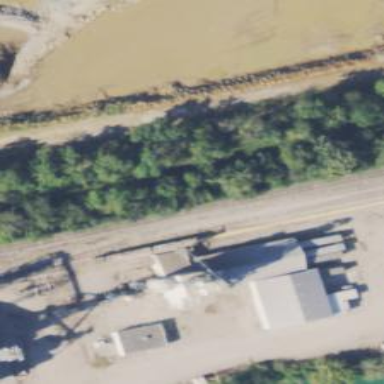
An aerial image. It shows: Railway siding for service.